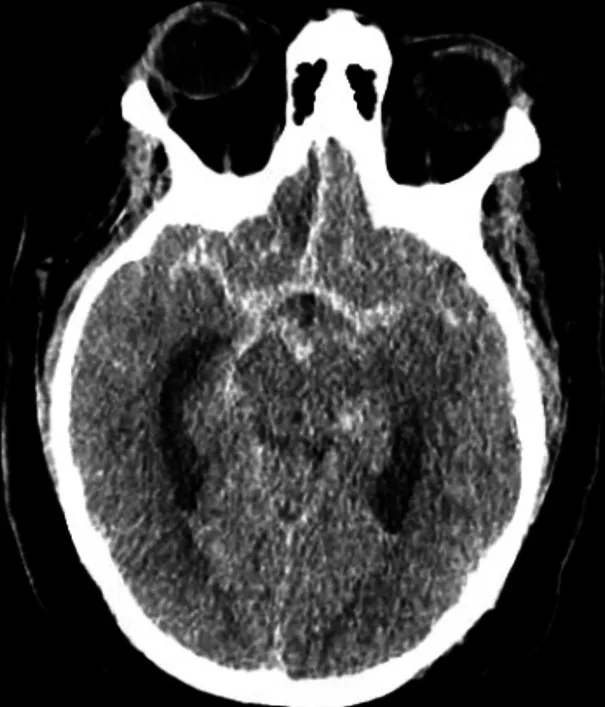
Non-contrast computed tomography scan with diffuse cisternal subarachnoid hemorrhage extending into the interhemispheric fissure with associated obstructive hydrocephalus.
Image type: radiology (ct)